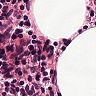
Metastatic tissue present: no